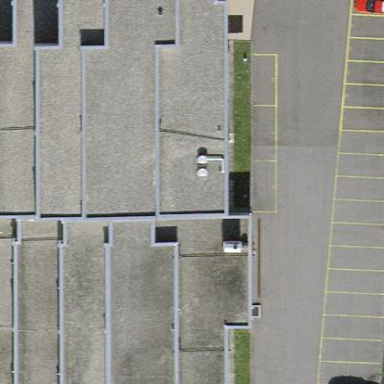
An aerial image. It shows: School building.